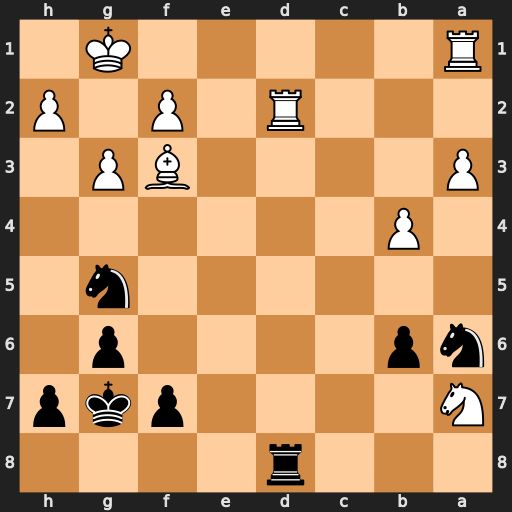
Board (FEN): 3r4/N4pkp/np4p1/6n1/1P6/P4BP1/3R1P1P/R5K1
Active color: b
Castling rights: -
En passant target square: -
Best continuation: Nxf3+ Kg2 Nxd2